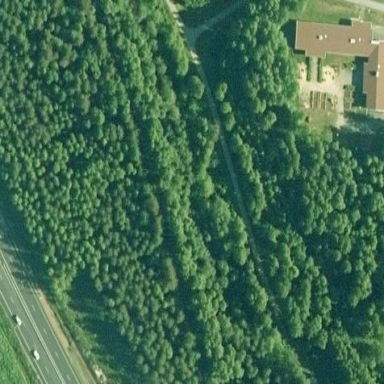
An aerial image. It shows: Forest area.